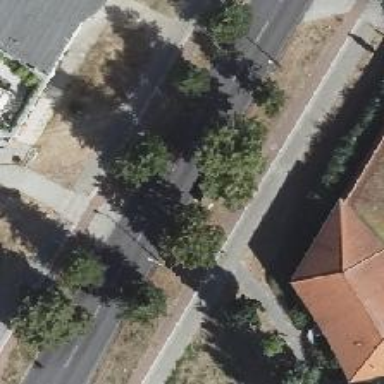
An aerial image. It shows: Secondary road with separate sidewalks on both sides. The road has asphalt surface.